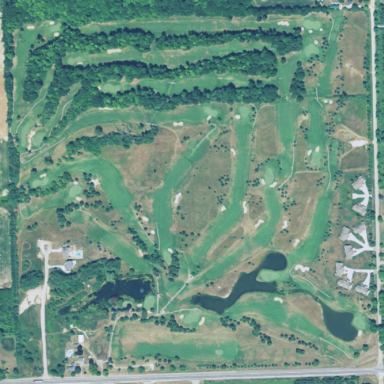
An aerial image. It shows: Golf course surrounded by greenery.